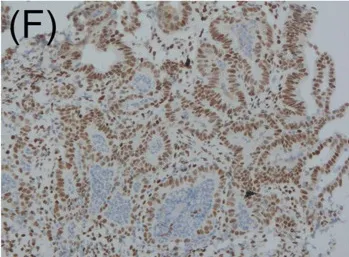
Immunohistochemical staining for DNA mismatch repair-related proteins (MMR proteins MLH1, MSH2, MSH6, and . (F) Normal nuclear expression of PMS2 protein.
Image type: pathology (immunostaining)